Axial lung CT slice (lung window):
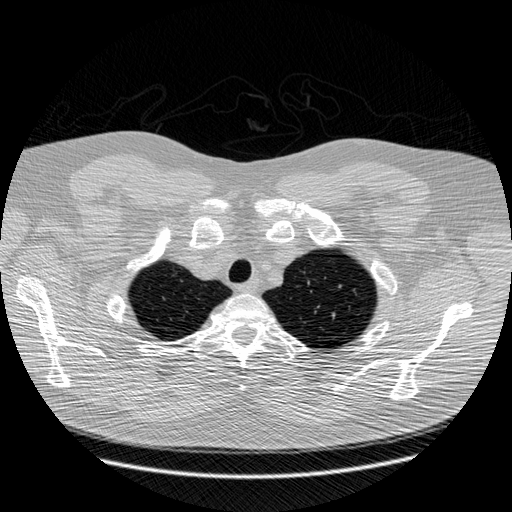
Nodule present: no